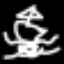
Label: The Eiffel Tower